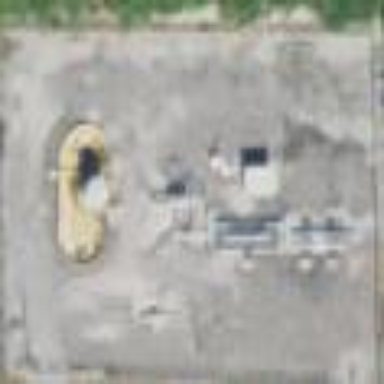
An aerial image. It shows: Fenced substation used for measurement purposes.